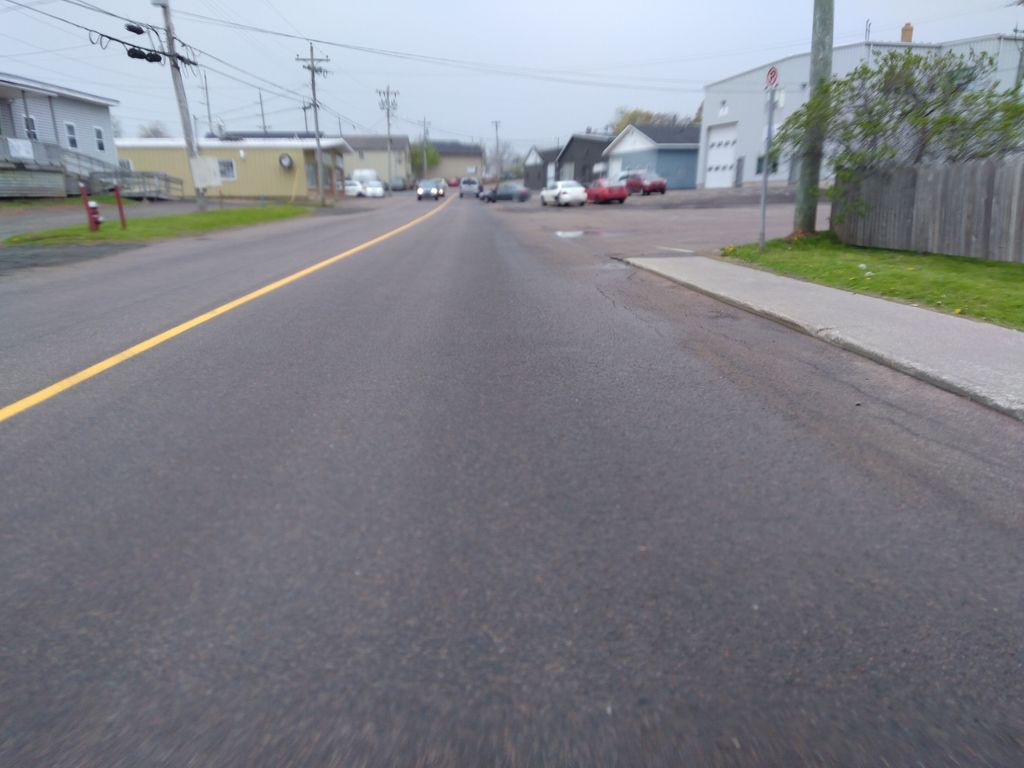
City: charlottetown